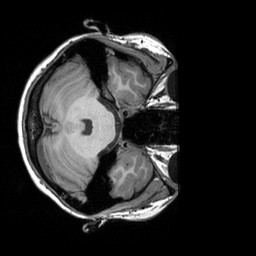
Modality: T1w
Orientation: axial
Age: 25
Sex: female
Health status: healthy
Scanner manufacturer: siemens
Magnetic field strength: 3 T
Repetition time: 2.3 s
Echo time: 0.00303 s